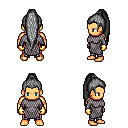
a pixel art fantasy rpg character, male body template, human, tanned skin, chain mail, metal pants, gray extra-long topknot hairstyle, gold gloves, four views (front, back, left, right), 2x2 character sprite sheet, small pixel art, hard edges, no anti-aliasing